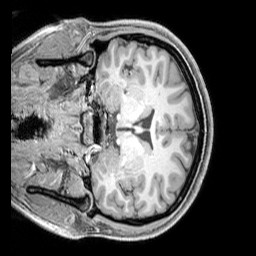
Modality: T1w
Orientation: coronal
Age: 22
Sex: female
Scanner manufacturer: siemens
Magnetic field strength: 3 T
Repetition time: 2.3 s
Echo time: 0.00226 s